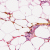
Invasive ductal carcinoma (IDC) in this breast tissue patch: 0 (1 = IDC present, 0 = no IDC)